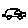
Label: car